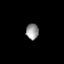
Tissue: prostate
Cell type: Epithelial cells
Senescence score: 0.3554
Nuclear area (px): 197
Mean DAPI intensity: 149.594